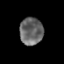
Tissue: prostate
Cell type: Fibroblasts
Senescence score: 0.8443
Nuclear area (px): 627
Mean DAPI intensity: 102.909